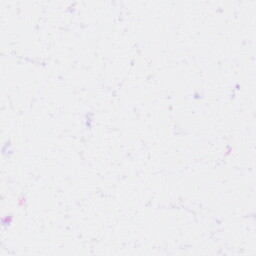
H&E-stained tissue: Liver